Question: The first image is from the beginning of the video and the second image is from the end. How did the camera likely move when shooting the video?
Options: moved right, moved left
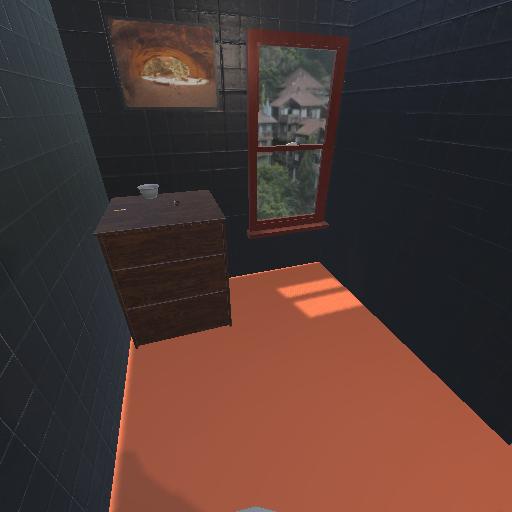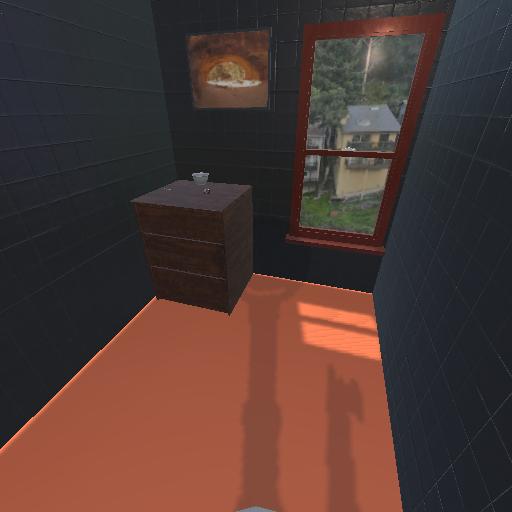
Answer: moved right